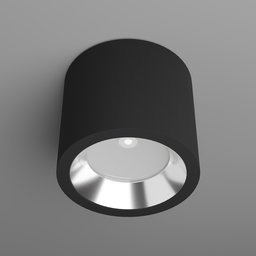
Label: lighting